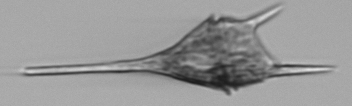
Label: Tripos_lineatus